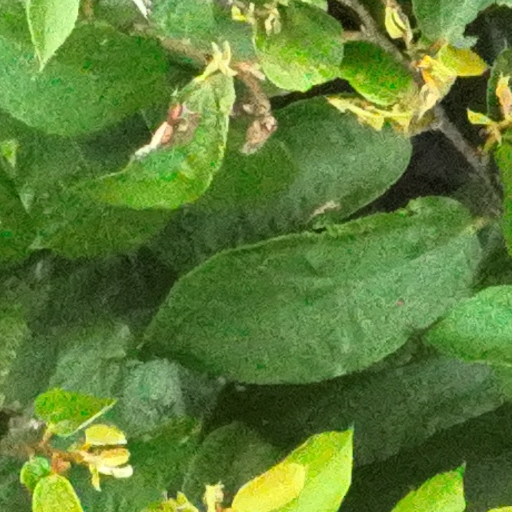
Species: Luehea seemannii
GBIF accepted scientific name: Luehea seemannii
Crown area (m\u00b2): 209.477